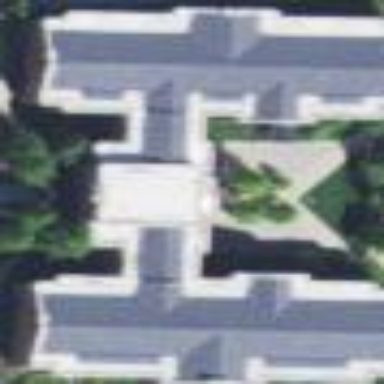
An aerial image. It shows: Dormitory building.